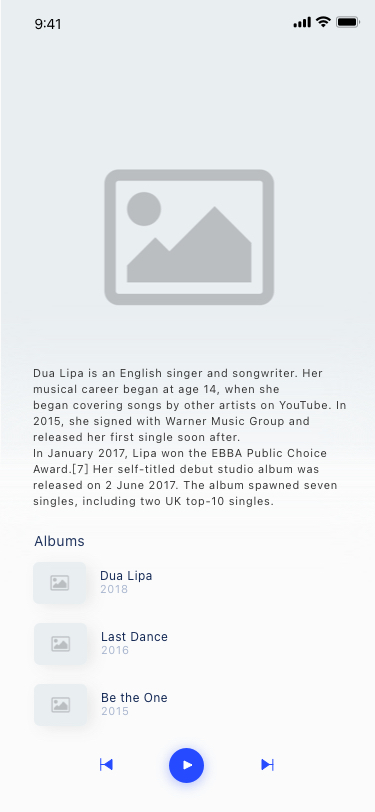
Text in this UI design:
Albums
Dua Lipa is an English singer and songwriter. Her musical career began at age 14, when she began covering songs by other artists on YouTube. In 2015, she signed with Warner Music Group and released her first single soon after.
In January 2017, Lipa won the EBBA Public Choice Award.[7] Her self-titled debut studio album was released on 2 June 2017. The album spawned seven singles, including two UK top-10 singles.